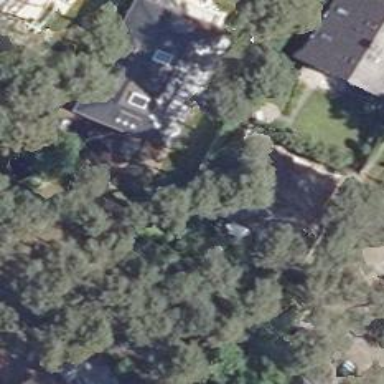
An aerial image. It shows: Detached building with hipped roof.